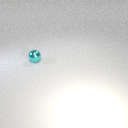
small cyan metal sphere